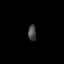
Tissue: prostate
Cell type: Myeloid cells
Senescence score: 0.7079
Nuclear area (px): 124
Mean DAPI intensity: 71.911